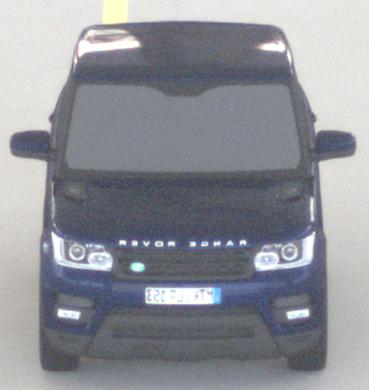
Make: Land Rover
Model: Range Rover Sport 5.0 V8 SC
Detailed model: Range Rover Sport (II)
Model produced from: 2013/09
Model produced until: 2015/07
Doors: 5
Color: blue
Road condition: dry road
Daytime: morning or afternoon
Contrast: low contrast